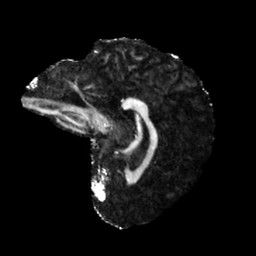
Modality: FA
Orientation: sagittal
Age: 25
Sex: female
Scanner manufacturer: siemens
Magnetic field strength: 6.98 T
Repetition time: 7.776 s
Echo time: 0.076 s